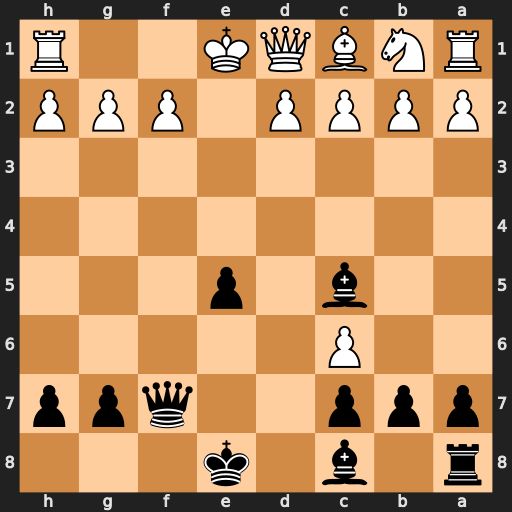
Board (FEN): r1b1k3/ppp2qpp/2P5/2b1p3/8/8/PPPP1PPP/RNBQK2R
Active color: b
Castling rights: KQq
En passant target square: -
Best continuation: Qxf2#